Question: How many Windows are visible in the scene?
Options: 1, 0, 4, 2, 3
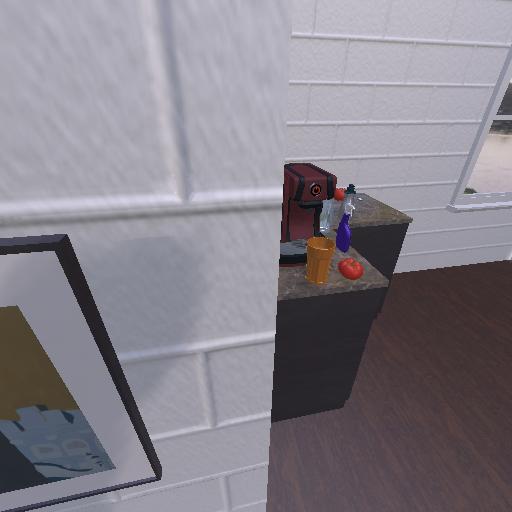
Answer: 1